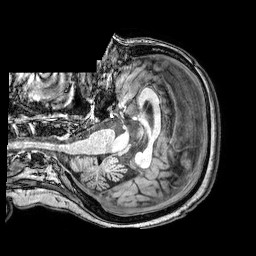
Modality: T1w
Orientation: axial
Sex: female
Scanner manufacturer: philips
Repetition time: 0.008075 s
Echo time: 0.00369 s